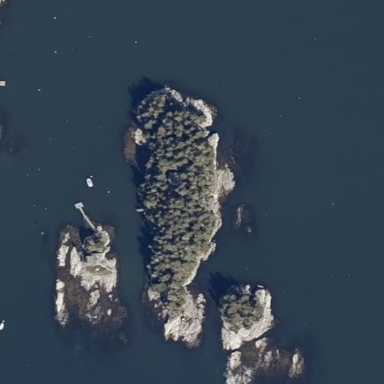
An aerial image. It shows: Islet located along the natural coastline.